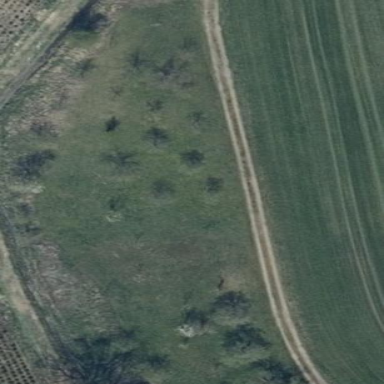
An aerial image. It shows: Area covered with grass.